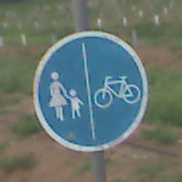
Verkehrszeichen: GetrennterRadUndGehwegRadwegRechts
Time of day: SunriseSunset
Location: Outdoor (Nature)
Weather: PartlyCloudy
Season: NotSpecified
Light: Natural